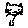
Label: cat